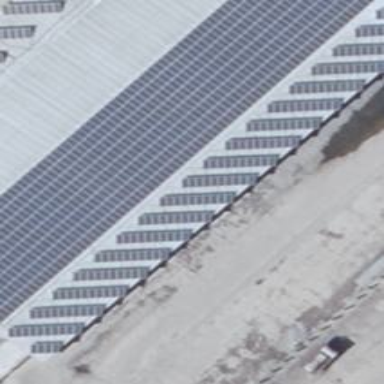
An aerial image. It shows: Solar-powered generator using photovoltaic technology. This small installation generates electricity through solar photovoltaic panels.